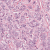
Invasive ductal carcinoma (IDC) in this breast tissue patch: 1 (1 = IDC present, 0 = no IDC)